Aerial crown-view tile of a tropical tree (Barro Colorado Island, Panama), acquired 20241112:
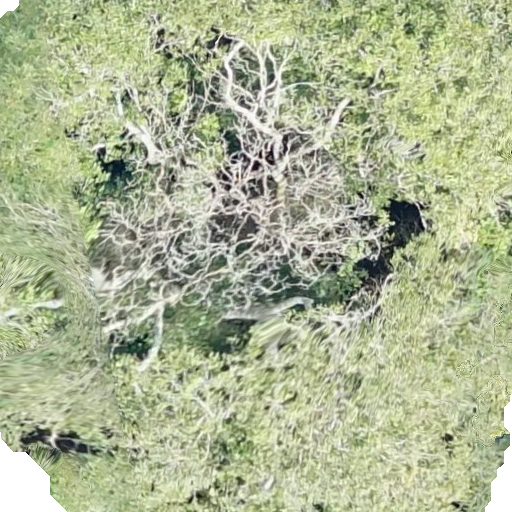
Species: Dipteryx oleifera
GBIF accepted scientific name: Dipteryx oleifera
Crown area: 542.581 m²